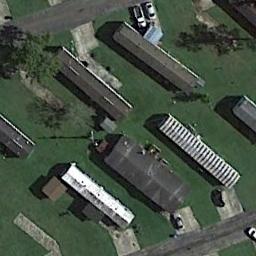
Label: mobile_home_park